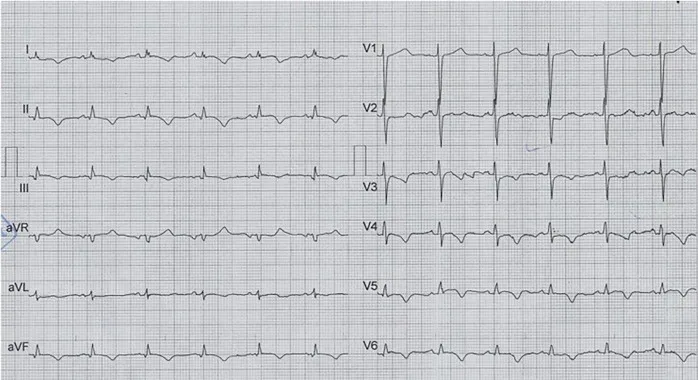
The first ECG on arrival and before CABG, which illustrates normal sinus rhythm with low voltage QRS and prolonged qTcB (505 ms), in addition to findings compatible with inferolateral STEMI.
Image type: electrography (ekg)